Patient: sex M, age 51
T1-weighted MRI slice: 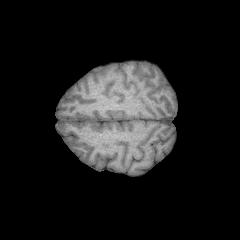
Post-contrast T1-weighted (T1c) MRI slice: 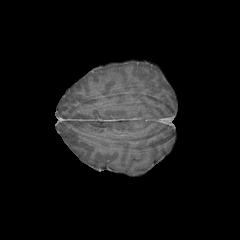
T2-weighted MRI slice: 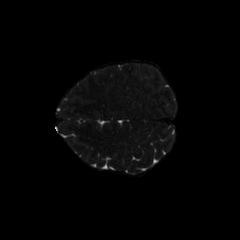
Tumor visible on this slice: yes
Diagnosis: Astrocytoma, IDH-mutant
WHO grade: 4